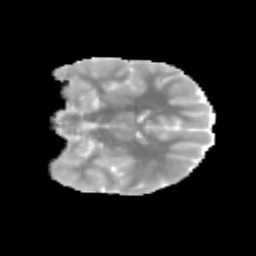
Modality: MD
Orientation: coronal
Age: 10
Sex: female
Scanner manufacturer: siemens
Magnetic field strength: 3 T
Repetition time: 3.8 s
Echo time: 0.07 s